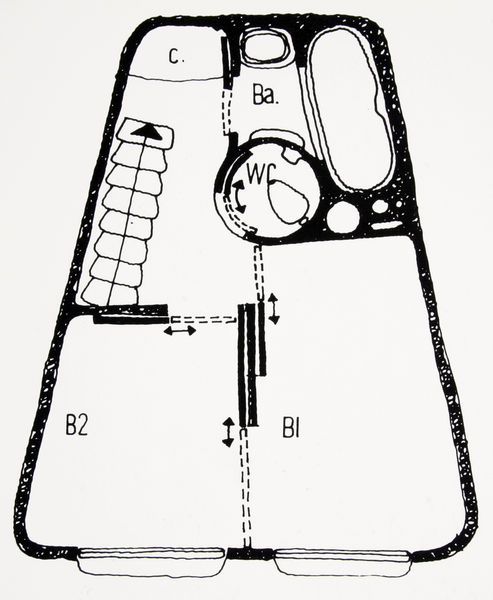
Titel: "Capsel-Tower", Projekt, Typischer Kapselgrundriß
Künstler: Archigram
Schlagwörter: weiß, grau, schwarz, skizze, architektur, kreis, oval, grafik, graphik, treppe, wände, bad, schwarzweiß, räume, entwurf, toilette, plan, pfeil, fesnter, grundriss, innenräume, schiebetüren, schiebetür, wohneinheit